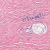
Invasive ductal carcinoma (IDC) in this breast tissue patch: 0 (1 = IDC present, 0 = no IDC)